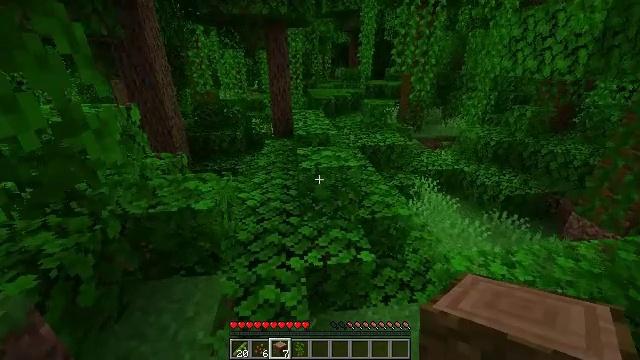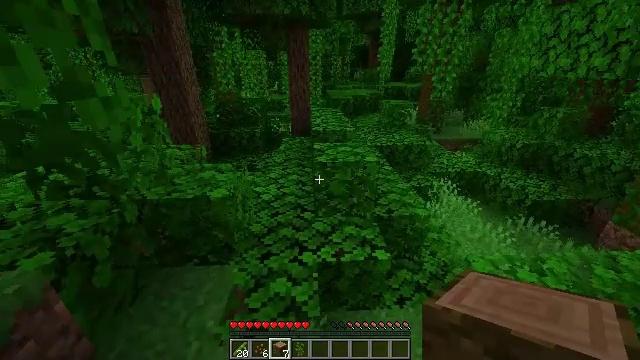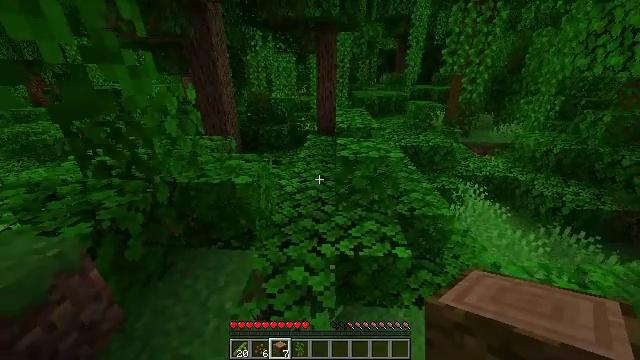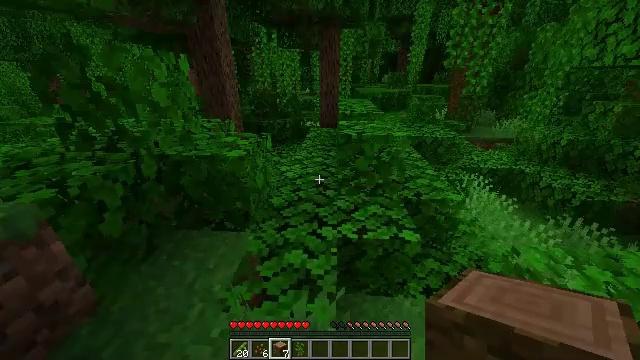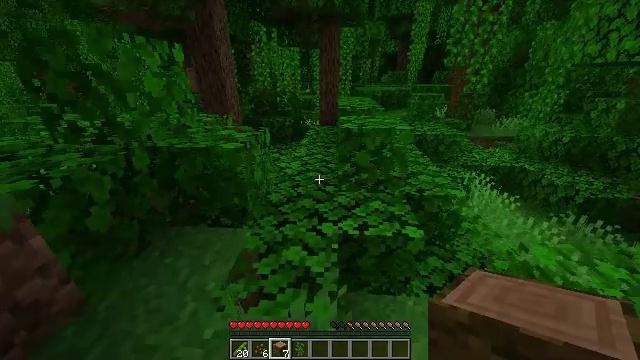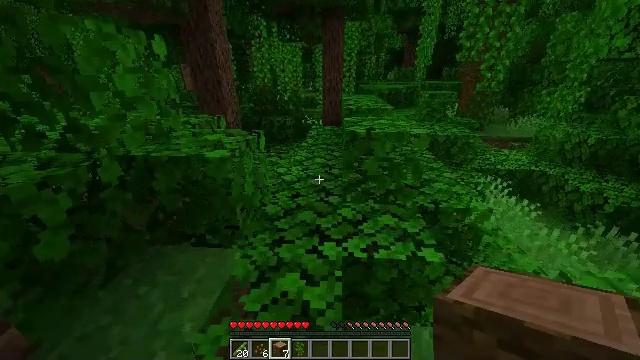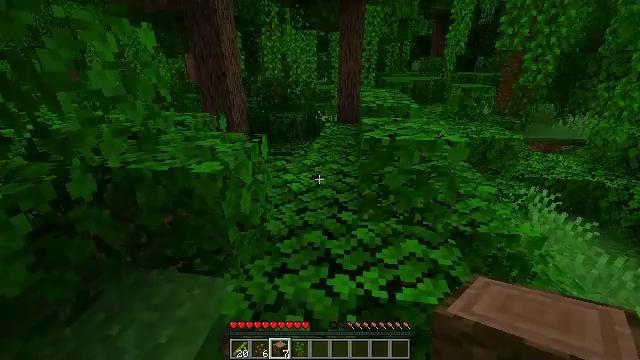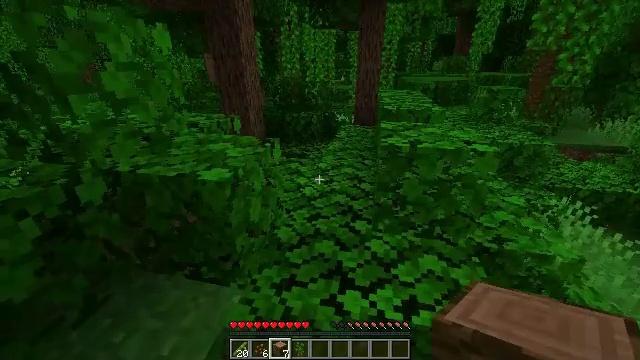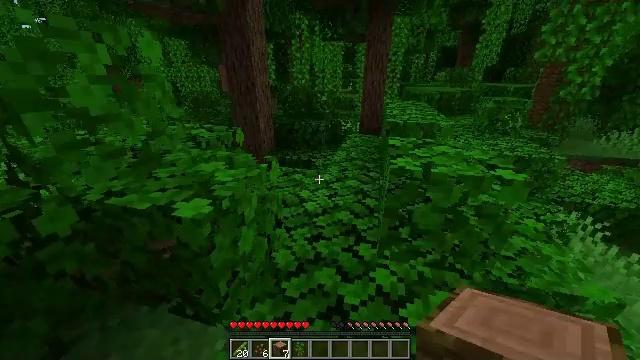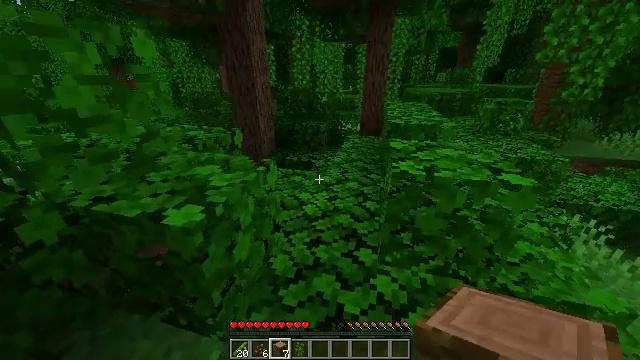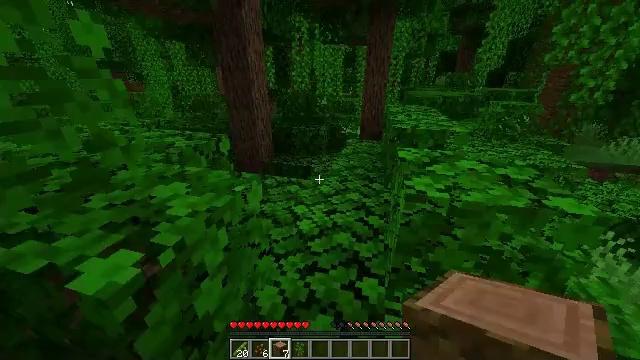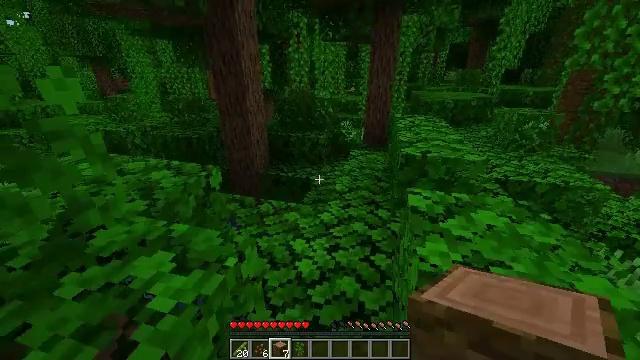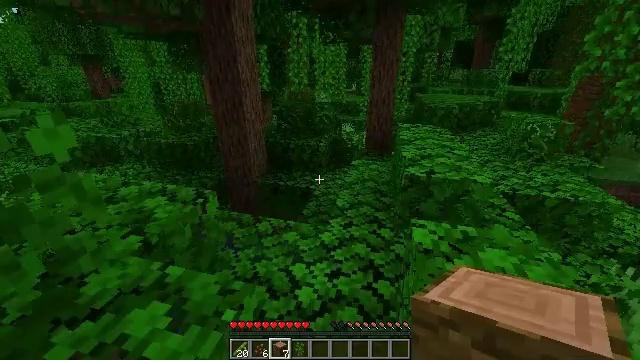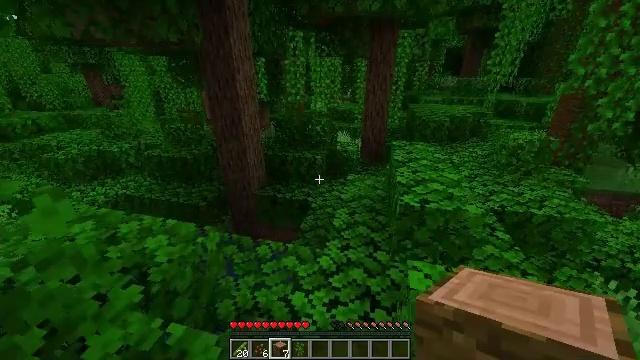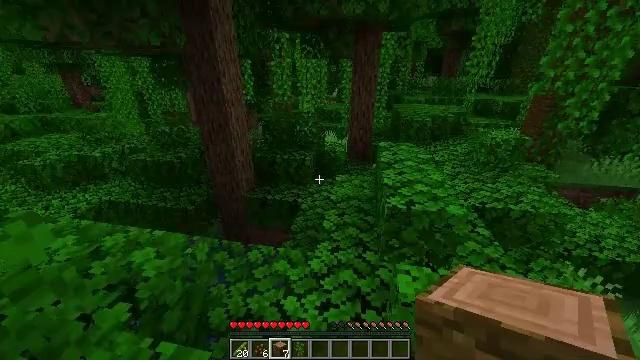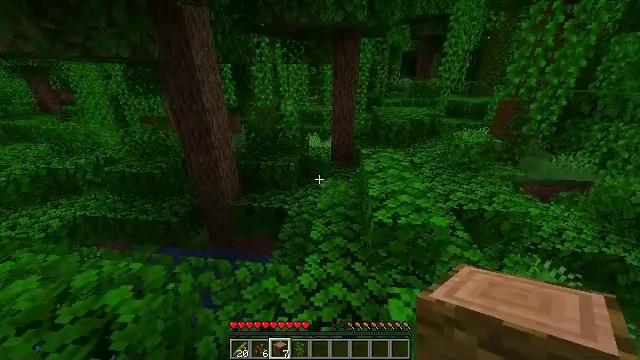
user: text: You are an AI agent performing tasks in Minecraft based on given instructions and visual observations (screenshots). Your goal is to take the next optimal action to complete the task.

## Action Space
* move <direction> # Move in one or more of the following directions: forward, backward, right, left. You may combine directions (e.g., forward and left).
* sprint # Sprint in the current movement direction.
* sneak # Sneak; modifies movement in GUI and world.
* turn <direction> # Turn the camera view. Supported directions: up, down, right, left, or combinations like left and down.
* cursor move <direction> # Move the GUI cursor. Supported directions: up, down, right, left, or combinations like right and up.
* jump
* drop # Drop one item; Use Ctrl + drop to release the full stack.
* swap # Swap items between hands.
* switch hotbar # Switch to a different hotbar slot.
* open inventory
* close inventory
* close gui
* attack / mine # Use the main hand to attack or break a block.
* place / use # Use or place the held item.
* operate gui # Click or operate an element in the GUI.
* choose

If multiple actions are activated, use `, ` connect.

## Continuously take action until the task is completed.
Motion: motion action
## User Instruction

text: Harvest the cocoa pods from the jungle tree.
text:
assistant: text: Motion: move forward, turn left
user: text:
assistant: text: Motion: move forward, turn left
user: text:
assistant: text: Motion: move forward
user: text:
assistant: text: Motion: move forward
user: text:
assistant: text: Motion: move forward
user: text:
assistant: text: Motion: move forward, turn left
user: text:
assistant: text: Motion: move forward, turn left
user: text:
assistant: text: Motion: move forward, turn left
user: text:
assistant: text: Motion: move forward
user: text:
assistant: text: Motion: move forward
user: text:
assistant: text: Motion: move forward, jump
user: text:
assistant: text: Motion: move forward, jump
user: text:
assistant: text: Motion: move forward, jump
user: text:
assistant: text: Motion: move forward, turn right, jump
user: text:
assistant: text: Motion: move forward, turn right
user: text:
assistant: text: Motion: move forward, turn right
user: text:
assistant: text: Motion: move forward
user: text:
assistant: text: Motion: move forward
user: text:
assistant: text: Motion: move forward
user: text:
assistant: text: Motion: move forward, turn left and down
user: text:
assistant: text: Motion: move forward, turn left and down
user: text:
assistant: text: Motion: move forward, turn left and down
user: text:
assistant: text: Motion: move forward, turn left and down
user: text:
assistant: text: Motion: move forward
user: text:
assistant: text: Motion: no_op
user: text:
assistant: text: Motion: no_op
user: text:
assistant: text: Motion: turn left
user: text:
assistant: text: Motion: turn left
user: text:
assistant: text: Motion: turn left and down
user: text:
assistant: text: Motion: turn left